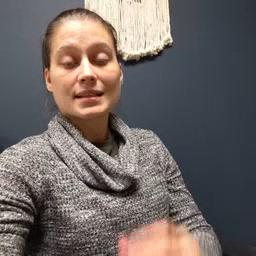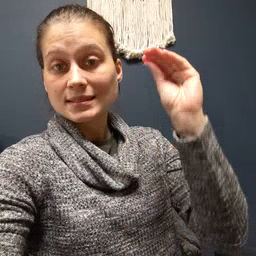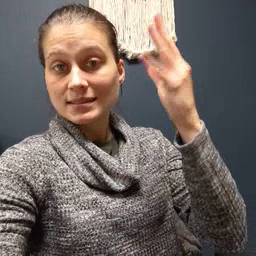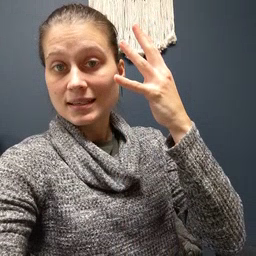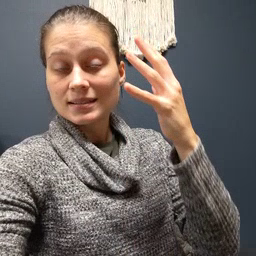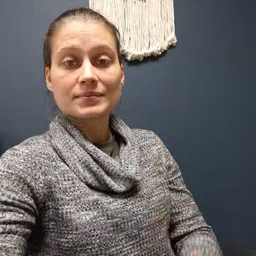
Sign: sun